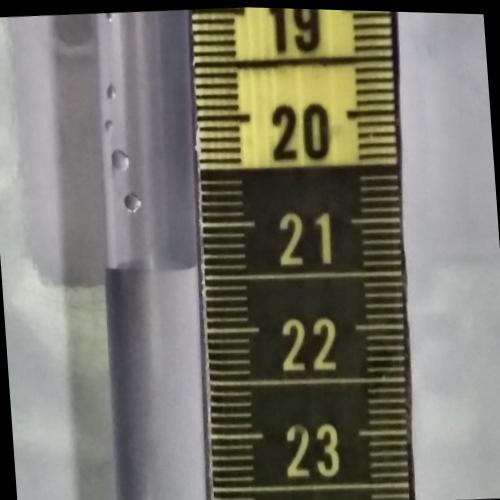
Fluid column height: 21.4 cm